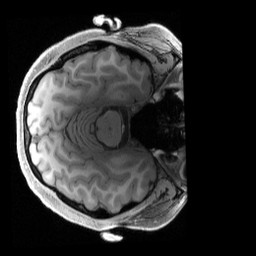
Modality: T1w
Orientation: axial
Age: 27
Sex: female
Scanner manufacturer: siemens
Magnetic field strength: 3 T
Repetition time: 2.4 s
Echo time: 0.00222 s